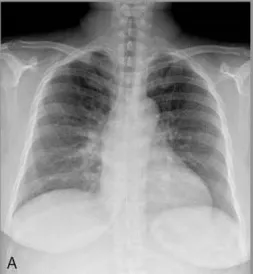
Changes in the chest radiograph findings. (A) Preoperative chest radiograph at 14 days prior to surgery.
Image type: radiology (x_ray)